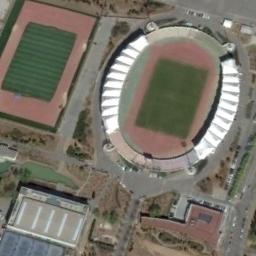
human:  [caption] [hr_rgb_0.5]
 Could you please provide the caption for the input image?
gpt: Several buildings are beside the stadium .

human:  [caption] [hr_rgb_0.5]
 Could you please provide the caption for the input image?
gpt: Oval stadium and square stadium are connected, Next to the building .

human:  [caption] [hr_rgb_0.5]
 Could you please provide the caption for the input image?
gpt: The stadium looks like a fan, With a blue roof on each side .

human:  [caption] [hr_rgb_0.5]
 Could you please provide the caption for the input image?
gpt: The stadium is on the bare land next to some buildings and roads .

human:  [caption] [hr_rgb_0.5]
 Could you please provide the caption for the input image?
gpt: A stadium with a white roof .